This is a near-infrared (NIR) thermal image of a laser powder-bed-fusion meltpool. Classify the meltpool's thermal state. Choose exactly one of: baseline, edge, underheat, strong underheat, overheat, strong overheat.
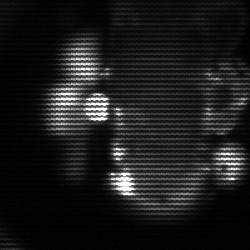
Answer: strong underheat